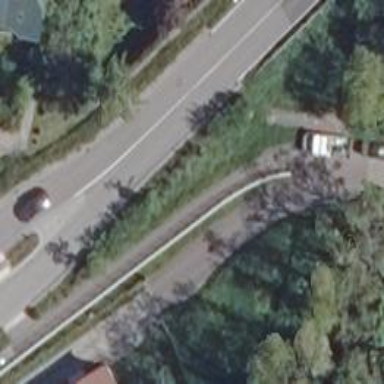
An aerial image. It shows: Asphalt footway.